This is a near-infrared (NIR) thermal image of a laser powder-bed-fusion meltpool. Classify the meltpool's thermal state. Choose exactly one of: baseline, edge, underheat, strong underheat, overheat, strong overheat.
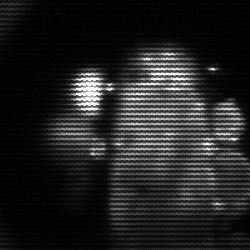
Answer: strong underheat